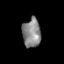
Tissue: prostate
Cell type: T cells
Senescence score: 0.3006
Nuclear area (px): 525
Mean DAPI intensity: 133.002